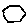
Label: hexagon